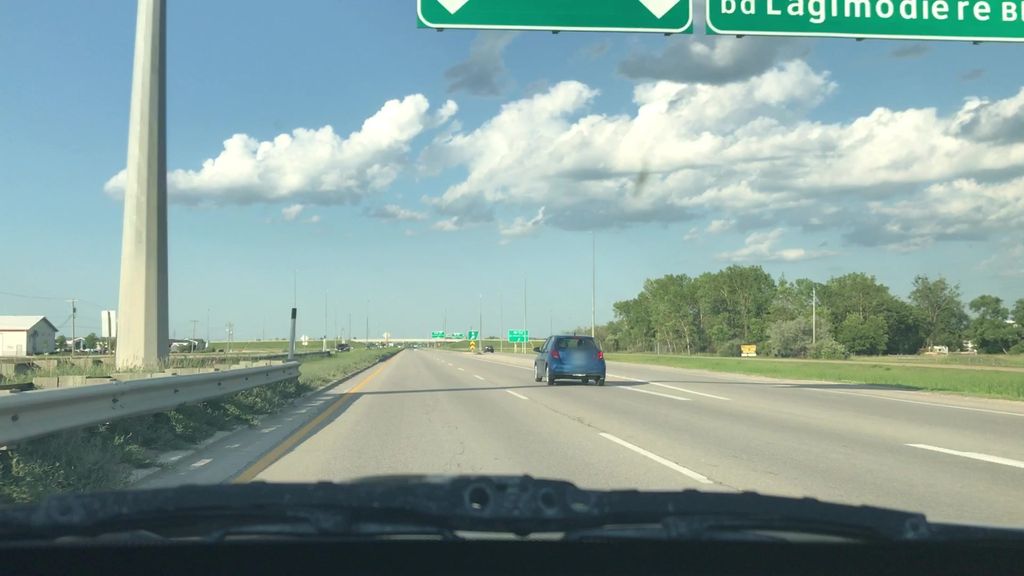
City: winnipeg